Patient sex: F
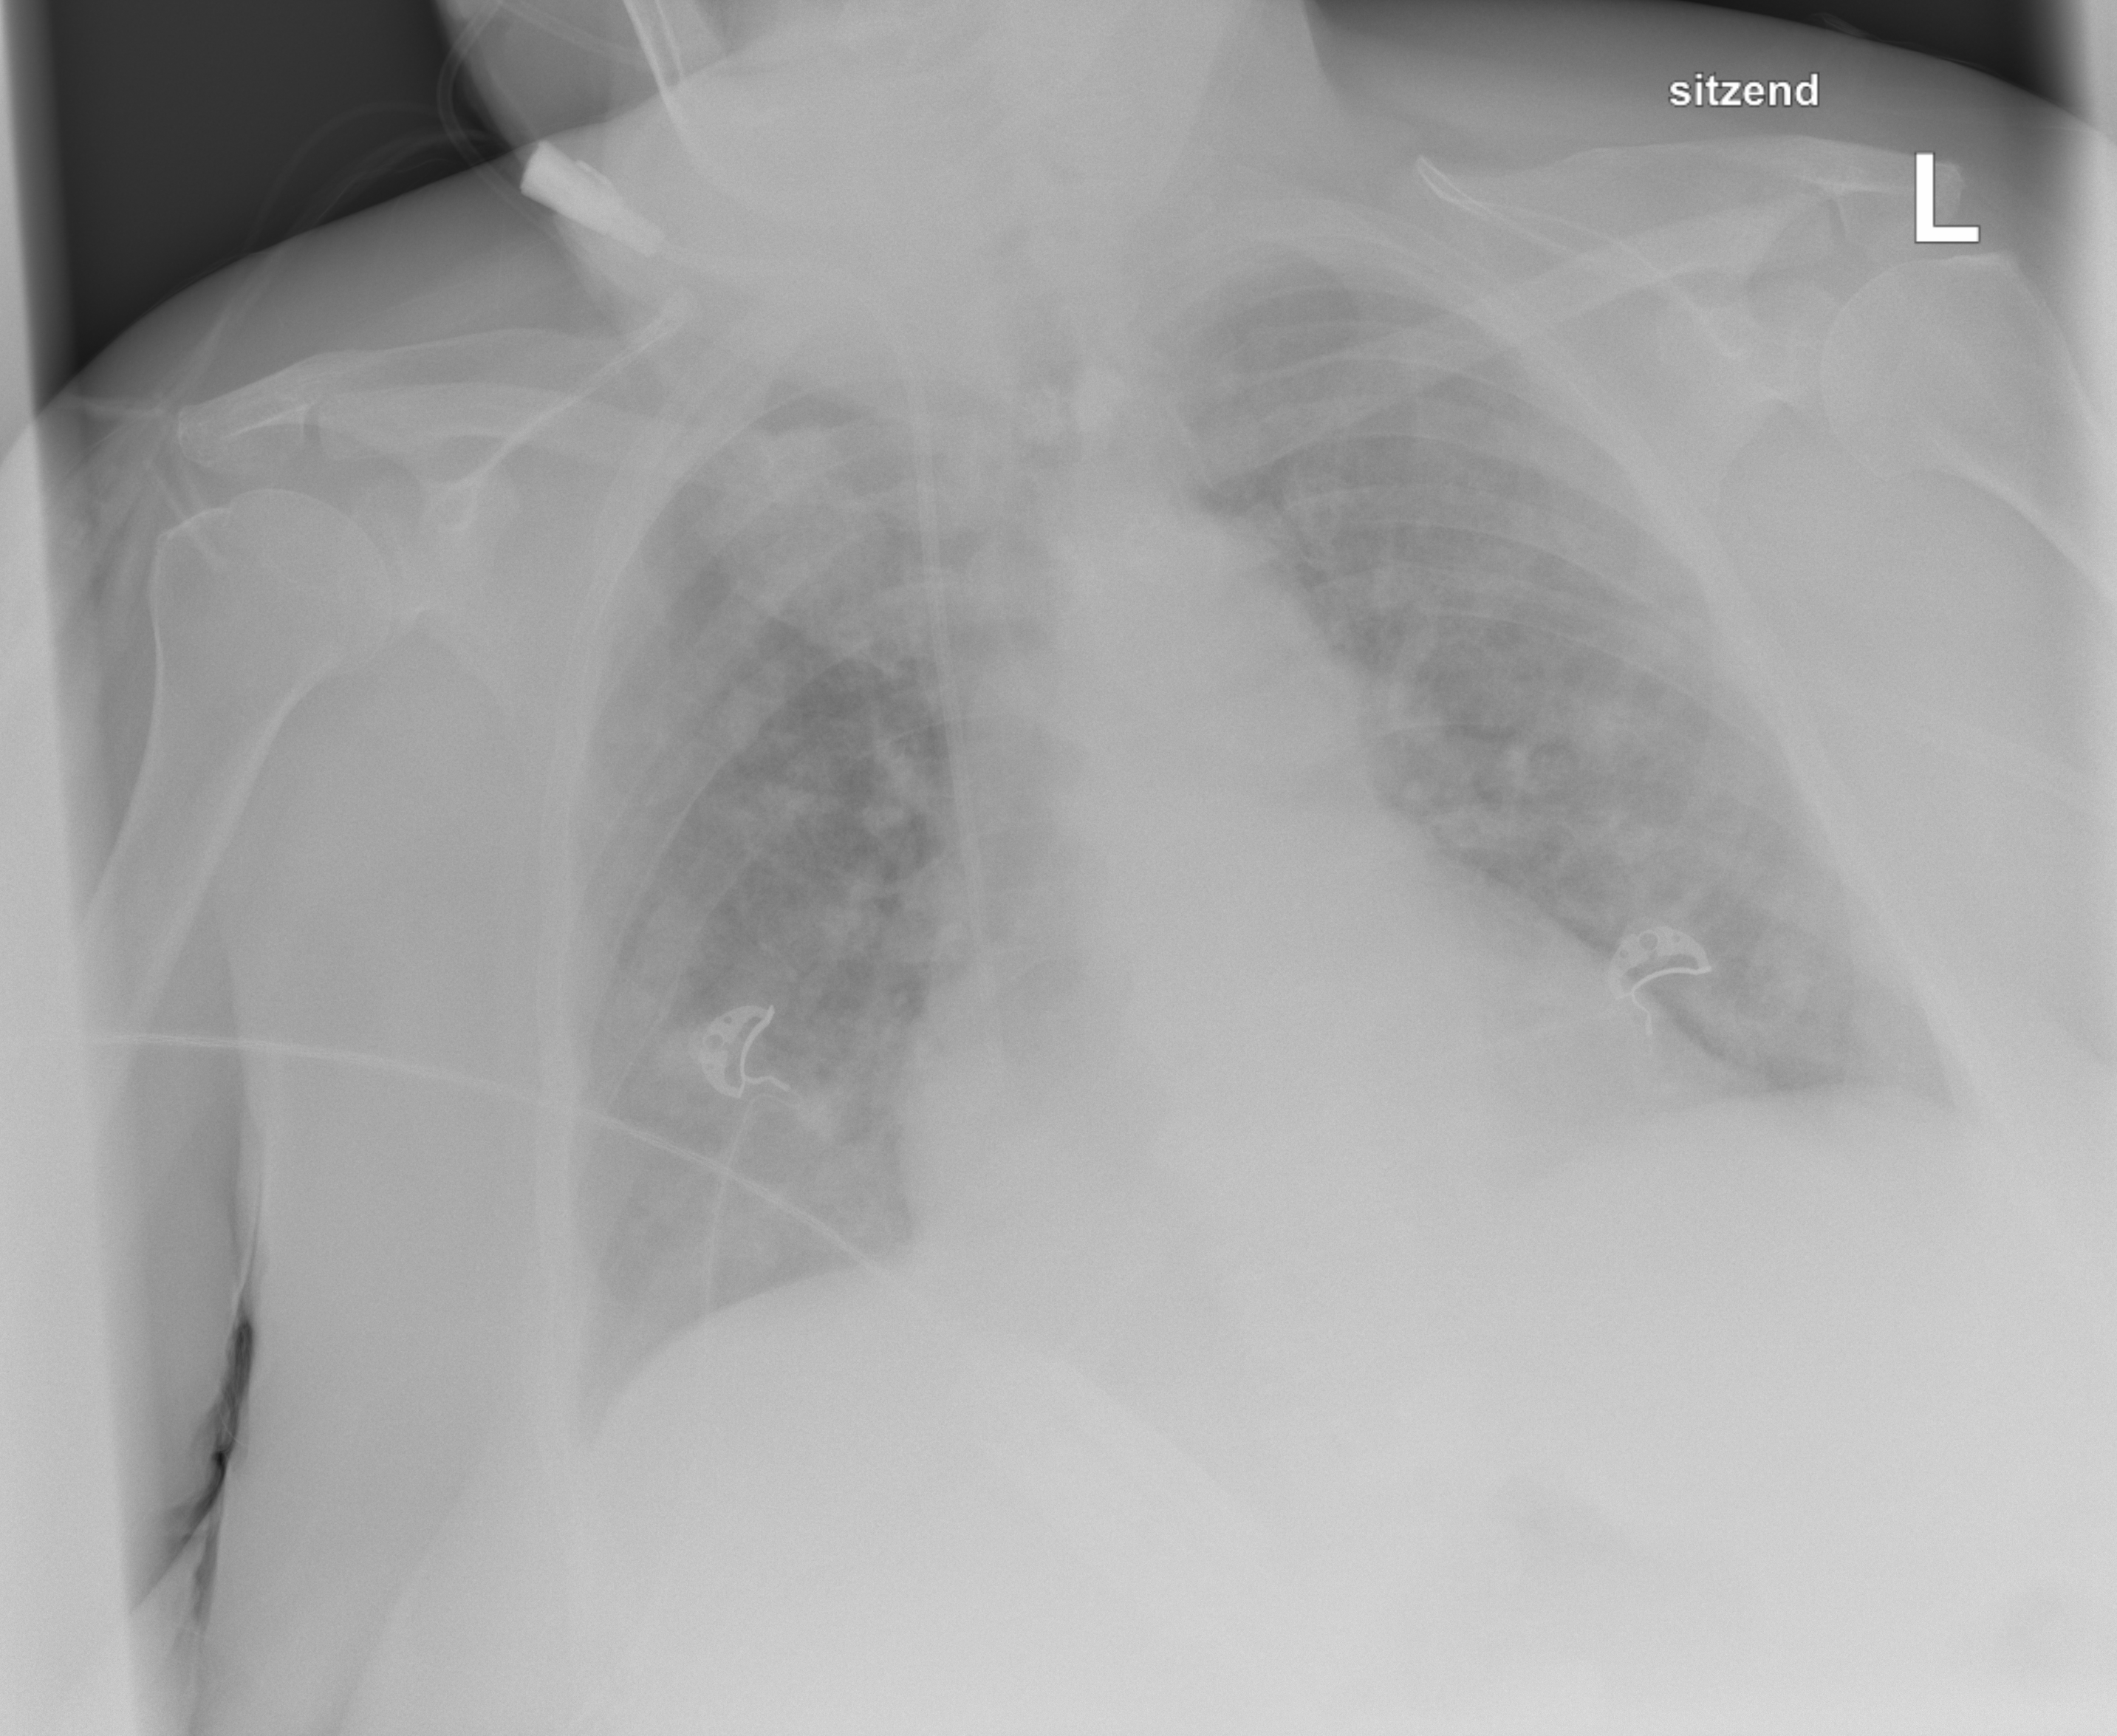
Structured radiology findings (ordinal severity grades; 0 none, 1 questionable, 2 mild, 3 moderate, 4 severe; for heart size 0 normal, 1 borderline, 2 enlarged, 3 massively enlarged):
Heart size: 0
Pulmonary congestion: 3
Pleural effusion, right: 2
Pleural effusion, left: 2
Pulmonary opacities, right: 3
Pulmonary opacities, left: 3
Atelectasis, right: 2
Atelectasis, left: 2